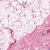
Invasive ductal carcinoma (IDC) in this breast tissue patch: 0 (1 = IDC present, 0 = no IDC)